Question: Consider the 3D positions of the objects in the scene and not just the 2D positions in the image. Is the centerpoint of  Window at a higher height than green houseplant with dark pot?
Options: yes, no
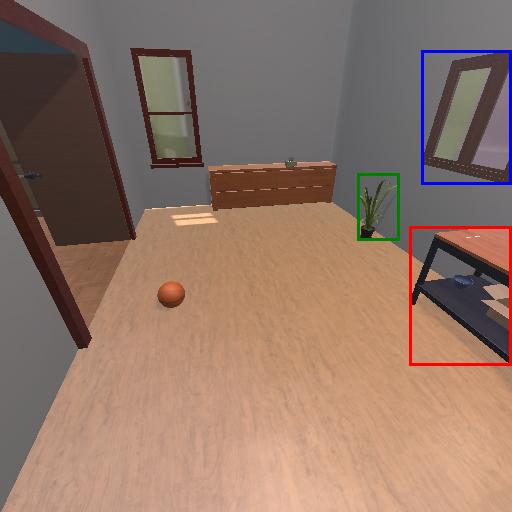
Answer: yes